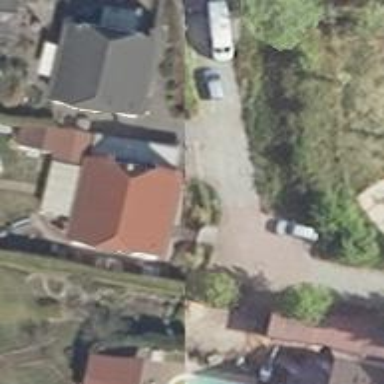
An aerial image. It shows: Driveway.